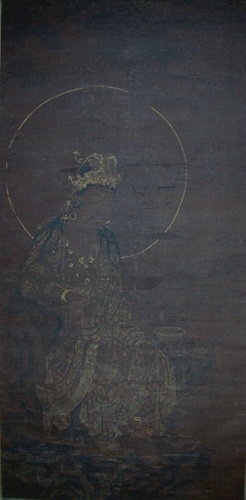
Artist: Unidentified artist|Wu Daozi
Artist bio: |Chinese, 689–after 755
Object type: Hanging scroll
Classification: Paintings
Medium: Hanging scroll; ink, color, and gold on silk
Culture: China
Period: Song (960–1279) or Yuan (1271–1368) dynasty (?)
Dimensions: 39 1/2 x 19 5/8 in. (100.3 x 49.8 cm)
Department: Asian Art
Credit line: H. O. Havemeyer Collection, Bequest of Mrs. H. O. Havemeyer, 1929
Accession year: 1929
Repository: Metropolitan Museum of Art, New York, NY
Tags: Buddhism|Bodhisattvas